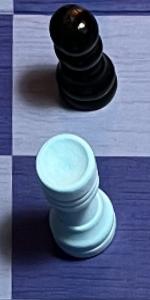
Label: Rook_White